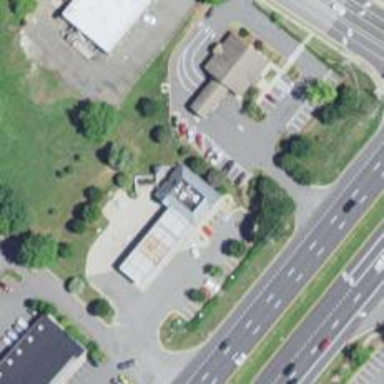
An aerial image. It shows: Convenience shop.